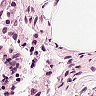
Metastatic tissue present: no